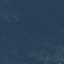
Land use / land cover class: Forest